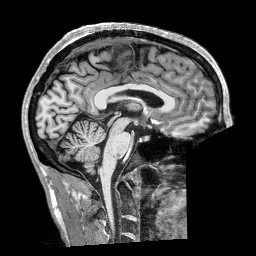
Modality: T1w
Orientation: sagittal